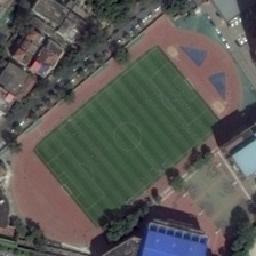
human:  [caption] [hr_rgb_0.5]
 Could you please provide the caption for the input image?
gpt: There is a green square in the middle of the playground.

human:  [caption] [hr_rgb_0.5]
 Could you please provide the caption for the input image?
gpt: A green square block is at the center of the playground.

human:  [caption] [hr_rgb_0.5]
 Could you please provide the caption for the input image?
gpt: There is a green square block in the middle of the playground.

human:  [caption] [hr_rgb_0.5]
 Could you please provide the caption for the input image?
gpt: The green square is in the middle of the playground.

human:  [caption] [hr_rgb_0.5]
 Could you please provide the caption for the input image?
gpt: A green square is in the middle of the playground.